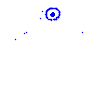
Particle: pion